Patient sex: F
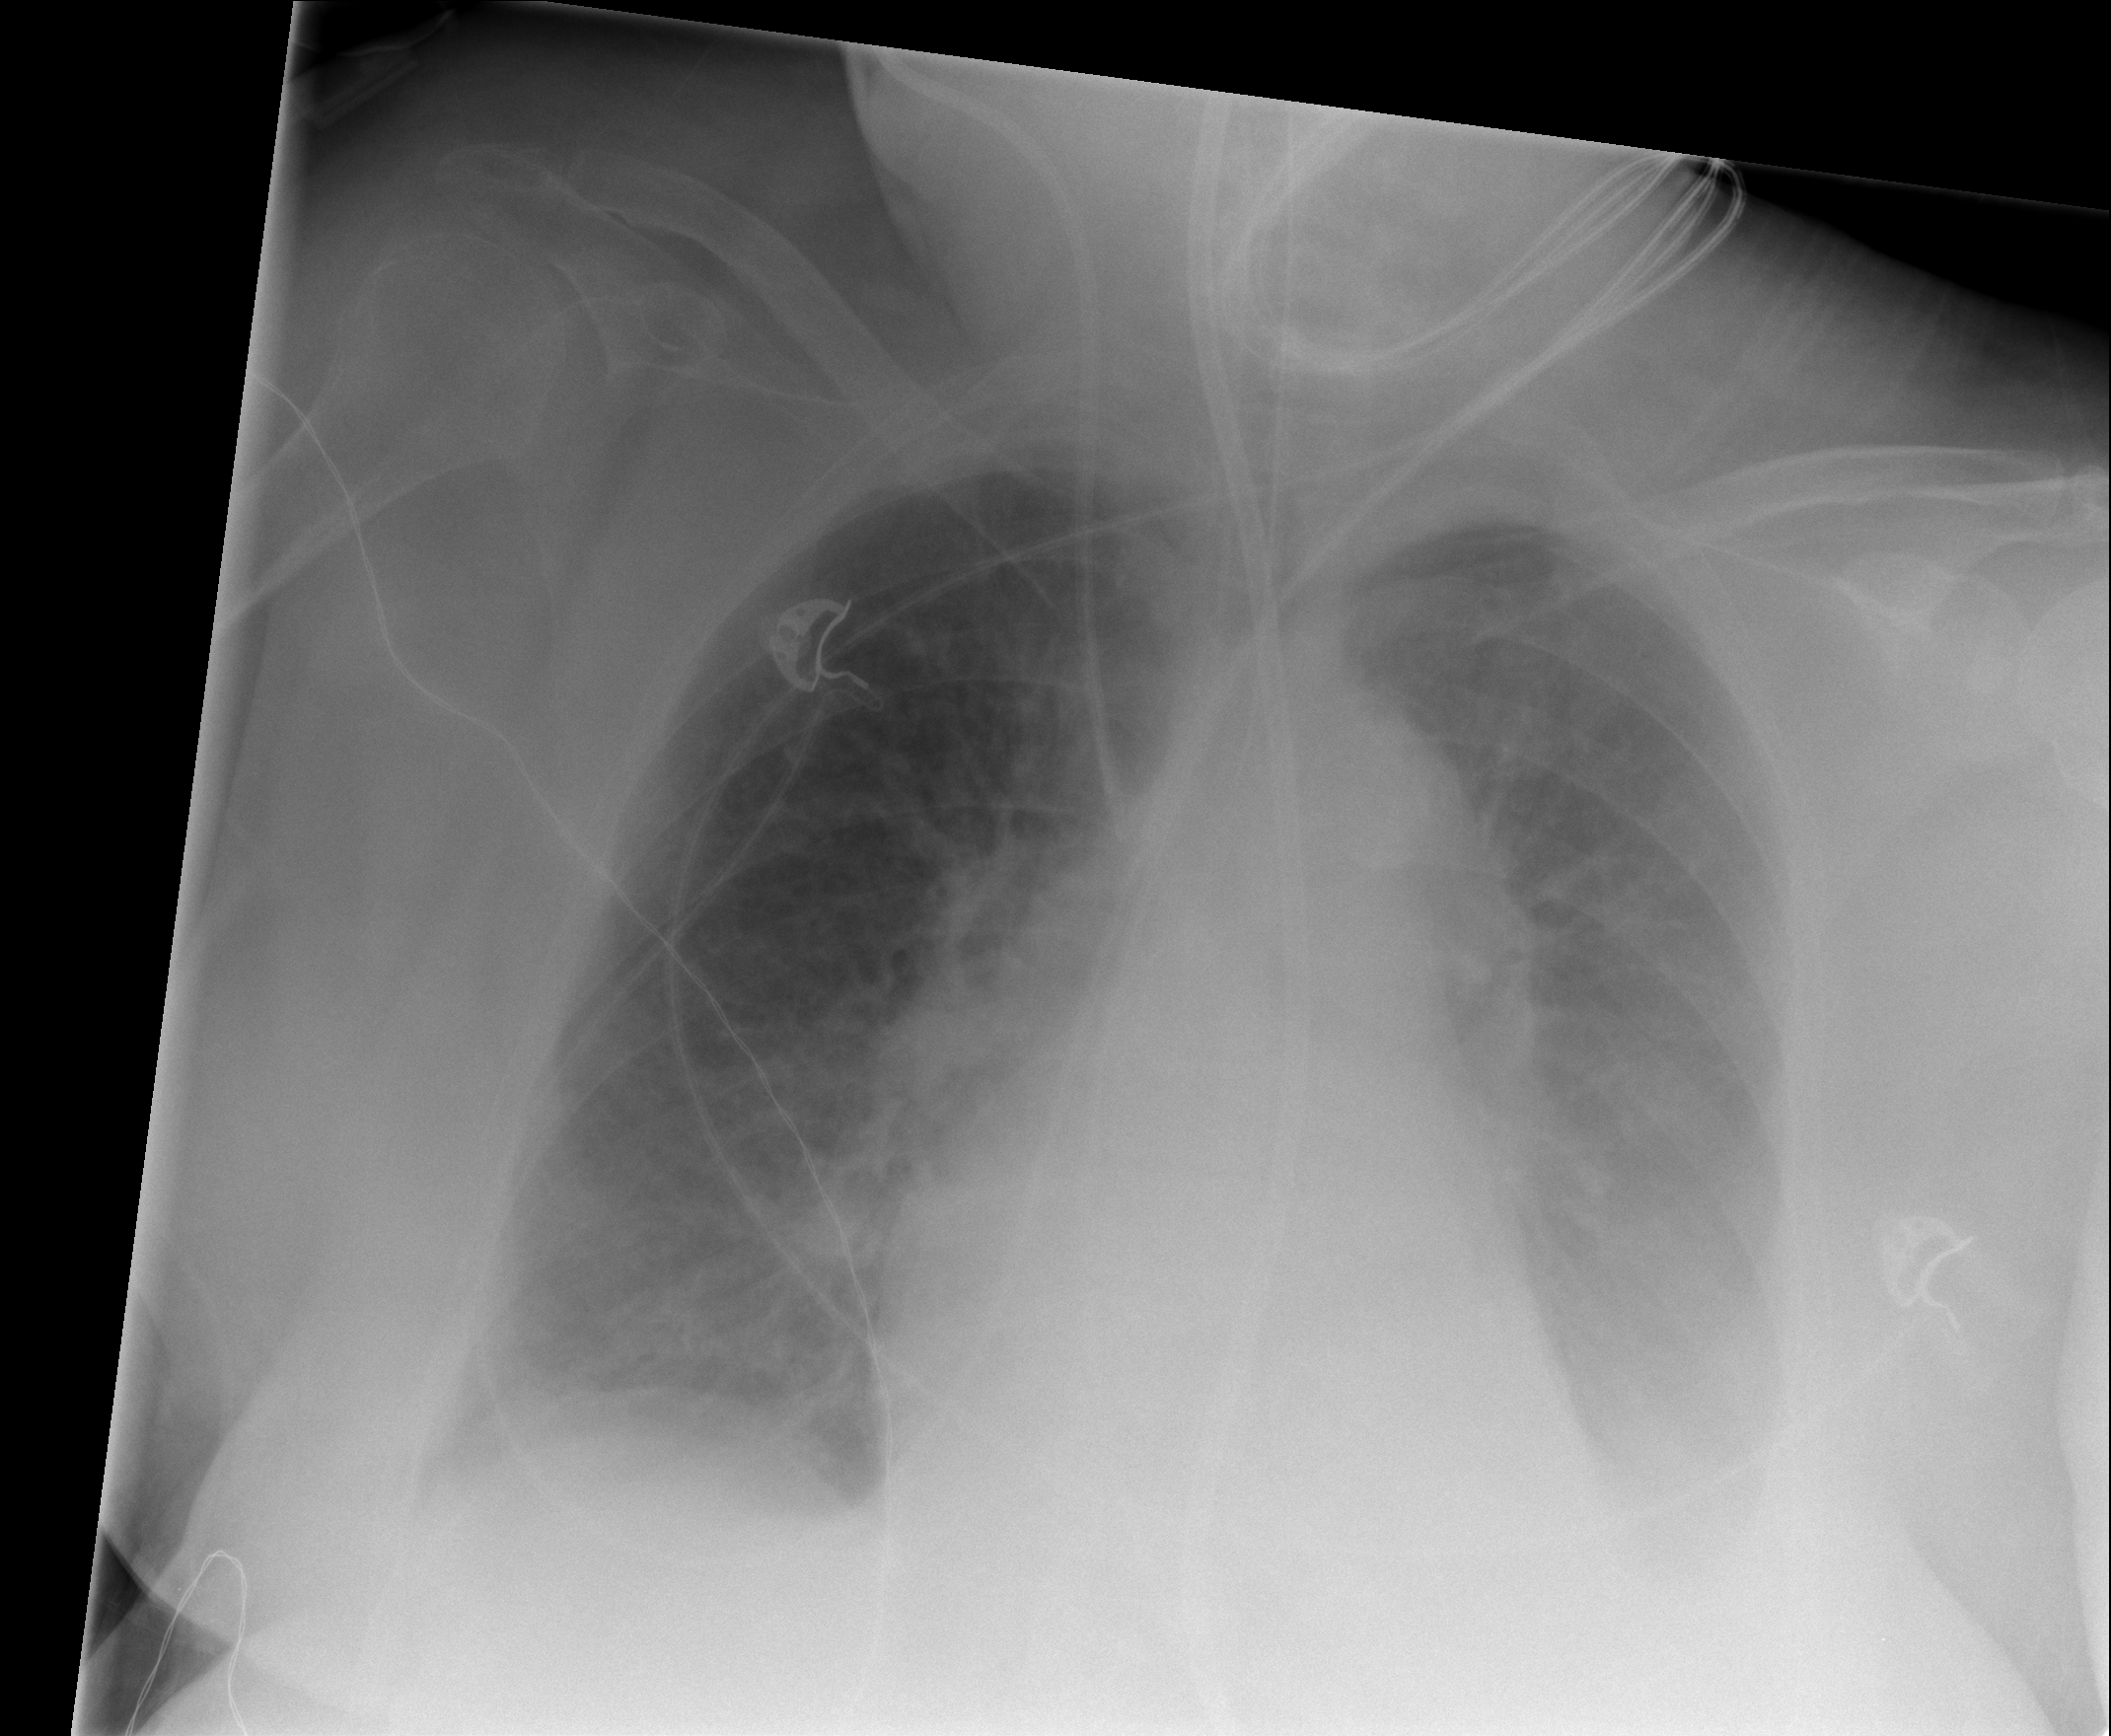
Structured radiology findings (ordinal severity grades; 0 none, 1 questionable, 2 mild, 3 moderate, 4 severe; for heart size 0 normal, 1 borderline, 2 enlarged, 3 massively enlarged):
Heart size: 2
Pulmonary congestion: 2
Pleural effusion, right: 2
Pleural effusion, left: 3
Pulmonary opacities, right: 2
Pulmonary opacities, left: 2
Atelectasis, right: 2
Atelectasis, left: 2